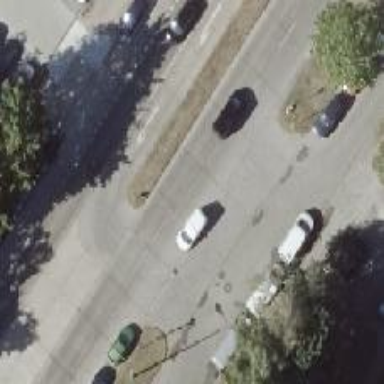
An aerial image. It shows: Secondary road with concrete surface and lane markings.